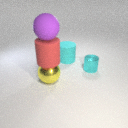
large cyan rubber cylinder to the left of small cyan metal cylinder